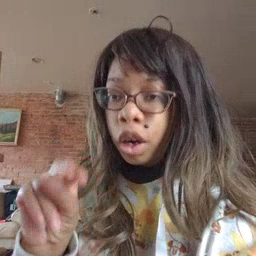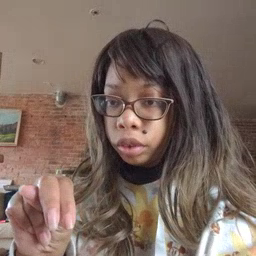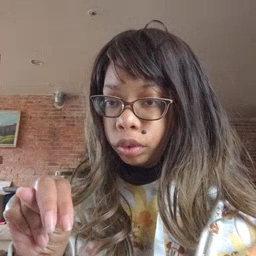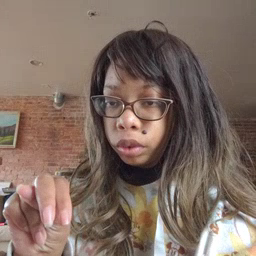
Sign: on